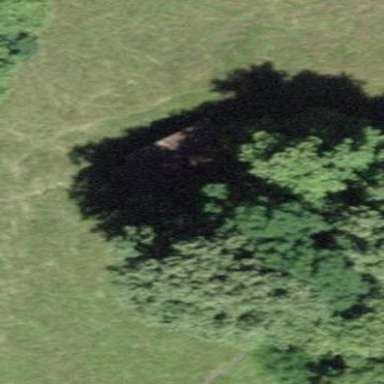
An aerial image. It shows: Barn.